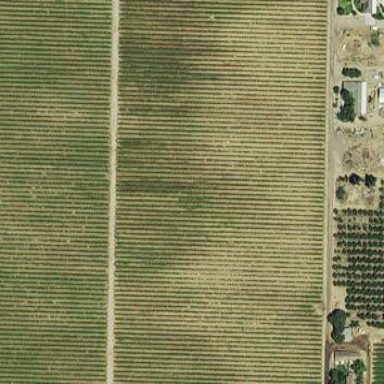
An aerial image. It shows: Vineyard growing grapes.